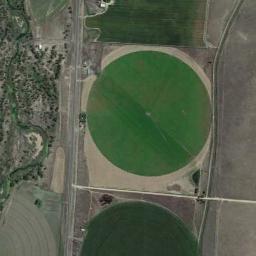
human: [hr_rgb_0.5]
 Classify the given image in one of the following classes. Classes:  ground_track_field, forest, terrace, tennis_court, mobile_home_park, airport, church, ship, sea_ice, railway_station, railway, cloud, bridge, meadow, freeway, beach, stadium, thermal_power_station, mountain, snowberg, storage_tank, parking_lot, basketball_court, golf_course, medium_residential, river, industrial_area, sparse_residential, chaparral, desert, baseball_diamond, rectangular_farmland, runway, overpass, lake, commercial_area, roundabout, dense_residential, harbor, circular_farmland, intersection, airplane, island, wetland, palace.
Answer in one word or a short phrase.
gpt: circular_farmland